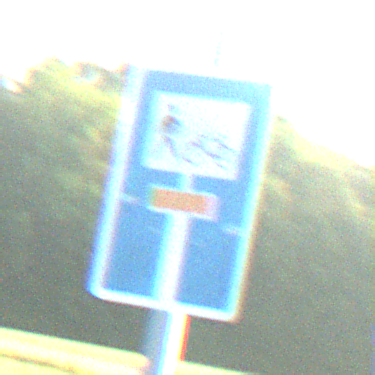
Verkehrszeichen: SackgasseRadverkehrFussgaengerDurchlaessig
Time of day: MorningAfternoon
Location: Outdoor (Nature)
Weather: Clear
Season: NotSpecified
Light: Natural